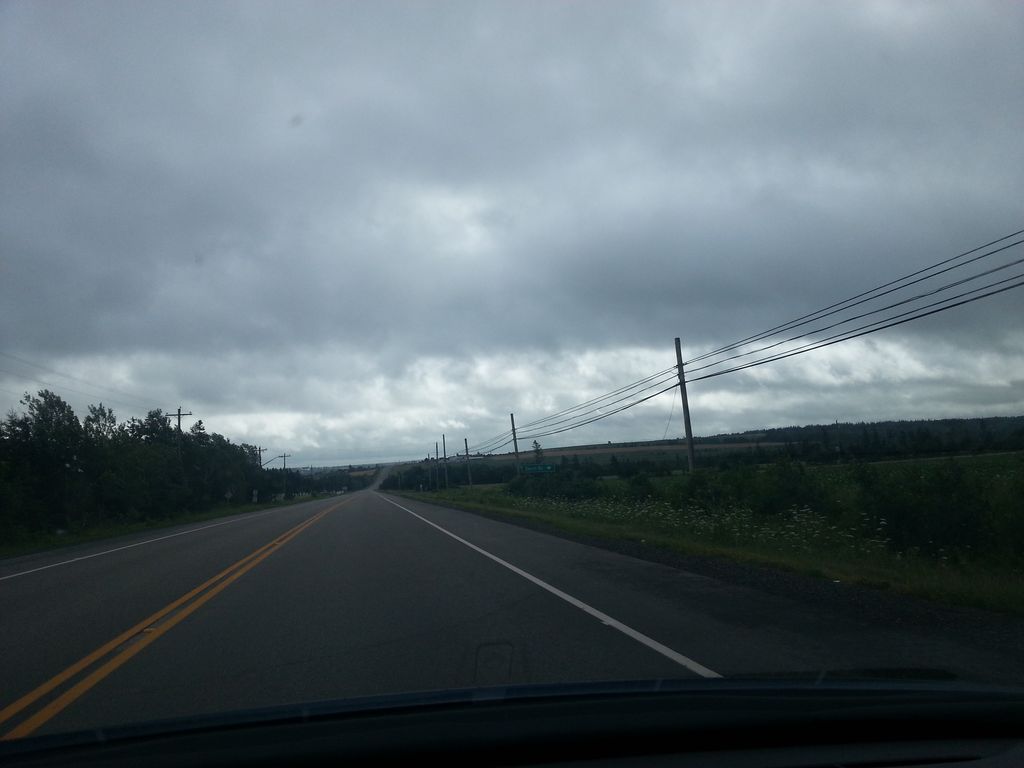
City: charlottetown